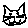
Label: cat